Question: '''
<script async="" defer="" src="//survey.g.doubleclick.net/async_survey?site=vj2nngtlb7sbtnveaepk5so4ke"></script>
'''
Screenshot of the error:

and I'm getting
'''
Refused to display 'https://survey.g.doubleclick.net/gen204/d?zx=5cbpafvsv9le' in a frame because it set 'X-Frame-Options' to 'SAMEORIGIN'.
'''
error with the google survey setup.
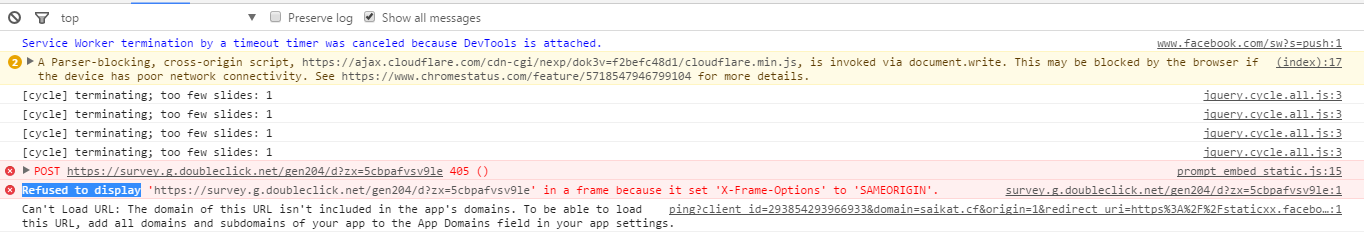
Answer: I faced the same error when displaying YouTube links.
For example: 'https://www.youtube.com/watch?v=8WkuChVeL0s'
I replaced 'watch?v=' with 'embed/' so the valid link will be:
'https://www.youtube.com/embed/8WkuChVeL0s'
It works well.
Try to apply the same rule to your case.
You may need to add '?enablejsapi=1' to the Url according to the comments guide below.
Like 'https://www.youtube.com/embed/8WkuChVeL0s?enablejsapi=1'